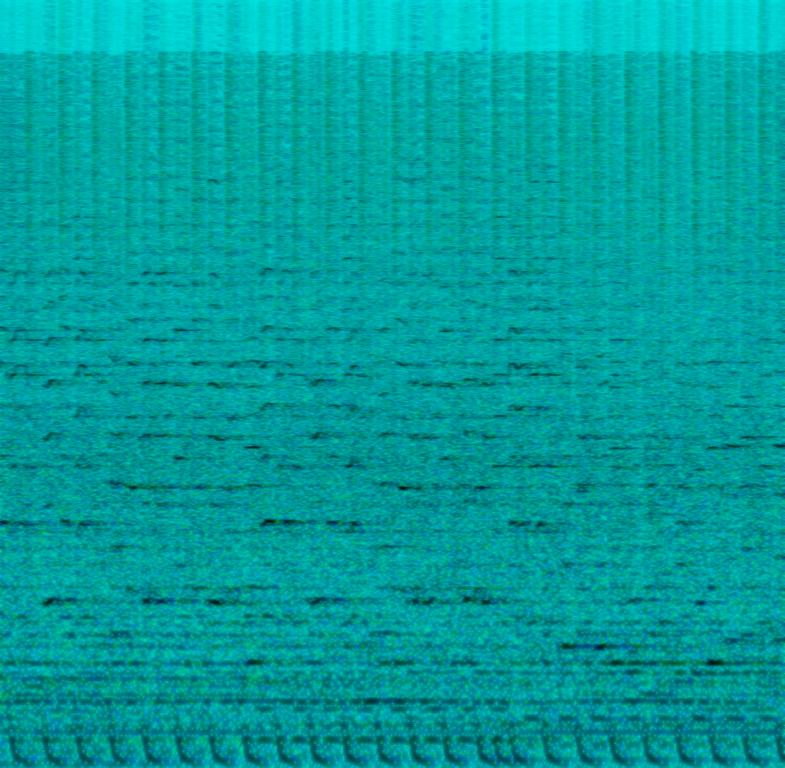
This music is an animated instrumental. The tempo is very fast with a violin playing a very vigorous and upbeat amplified violin harmony with synthesiser arrangements and punchy digital drumming.The music is pulsating, energetic, enthusiastic, throbbing, youthful,powerful, compelling, engaging and untiring. The audio quality is inferior and there are sounds of hustling,people clapping along, chatting and cheering Indicating that this is a live performance.